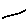
Label: line